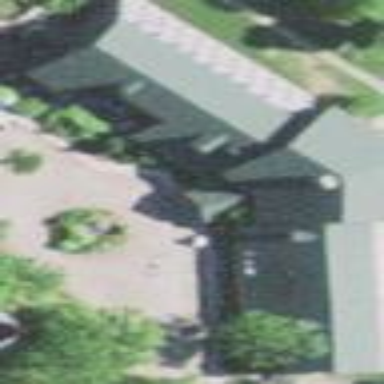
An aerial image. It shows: Hotel building.